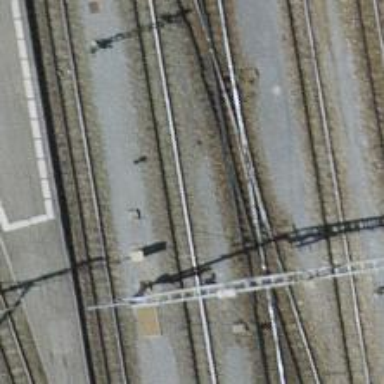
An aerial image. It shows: Narrow gauge railway siding with one track. The railway line is electrified with contact line.